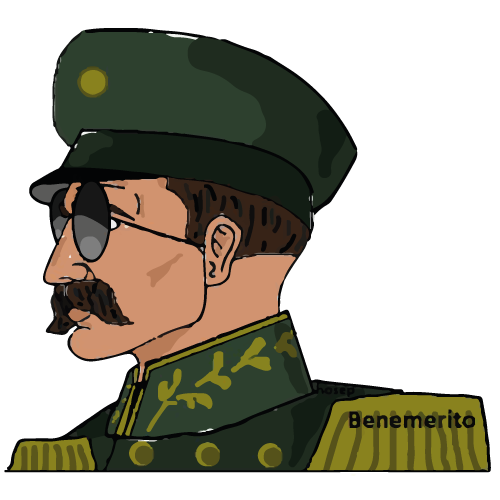
Label: 4_Yes_Chad